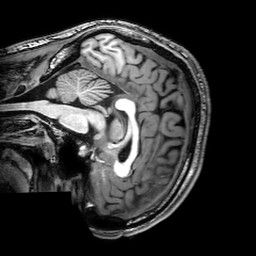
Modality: T1w
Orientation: sagittal
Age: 22
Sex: male
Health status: healthy
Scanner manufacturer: philips
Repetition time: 0.008299 s
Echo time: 0.00383 s